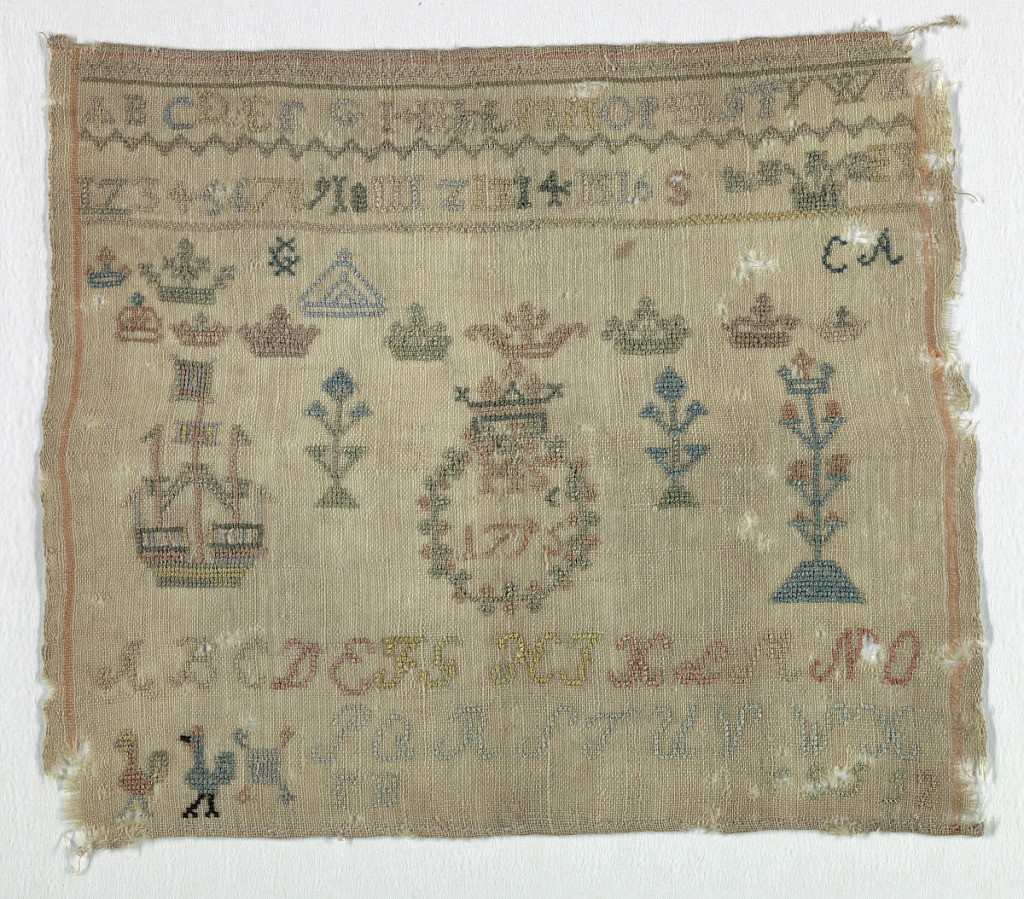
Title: Sampler
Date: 1793
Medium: silk embroidery on linen foundation Technique: embroidered on plain weave
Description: Alphabets, numerals, crowns, trees, a ship and birds.